Question: I am trying to colour my plot to be the image below with a colour scheme across Transect locations but also between the two different Communities: All species and Without .
I would like a pattern for one of the communities, but I can't figure out a way to do this in ggplot2 (the image below was manipulated after exporting). I have managed to apply an alpha colour to differentiate the two communities, and although this looked good on the graph, you could not see a difference between the two in the legend.
Plot I want to achieve

My data:
'''
Transect.location = c("Forest disturbed", "Forest-oil palm edge", "Forest less disturbed", "Oil palm", "Forest disturbed", "Forest-oil palm edge", "Forest less disturbed", "Oil palm", "Forest disturbed", "Forest-oil palm edge", "Forest less disturbed", "Oil palm", "Forest disturbed", "Forest-oil palm edge", "Forest less disturbed", "Oil palm", "Forest disturbed", "Forest-oil palm edge", "Oil palm", "Forest disturbed", "Forest-oil palm edge", "Forest less disturbed", "Oil palm", "Forest disturbed", "Forest-oil palm edge", "Forest less disturbed", "Oil palm", "Forest disturbed", "Forest-oil palm edge", "Forest disturbed", "Forest disturbed", "Forest-oil palm edge", "Forest-oil palm edge", "Forest-oil palm edge", "Oil palm", "Oil palm", "Forest disturbed", "Oil palm", "Forest-oil palm edge", "Oil palm", "Forest-oil palm edge", "Oil palm", "Oil palm", "Forest-oil palm edge", "Forest disturbed", "Forest-oil palm edge", "Forest-oil palm edge", "Oil palm", "Forest-oil palm edge", "Oil palm", "Oil palm", "Forest disturbed", "Forest-oil palm edge", "Forest-oil palm edge", "Oil palm", "Oil palm", "Forest disturbed", "Oil palm", "Forest-oil palm edge", "Forest disturbed")
woodiness = c(1, 0.605128205, 1, 0.230538922, 1, 0.891891892, 1, 0.169014085, 1, 0.417624521, 1, 0.234513274, 1, 0.317073171, 1, 0.597484277, 0.695238095, 0.236151603, 0.064516129, 1, 0.667655786, 1, 0.285714286, 1, 0.96, 1, 0.974025974, 0.732142857, 0.293929712, 1, 0.346153846, 0.127659574, 0.613793103, <PHONE>, 0.210045662, 0.025, 0.196581197, 0.254385965, 0, 0.<PHONE>, 0.330434783, 0.051660517, 0.056179775, 0.126760563, 1, 0.571428571, 0, 0, 0.126213592, 0.116666667, 0.015384615, 0.53968254, 0.733333333, 0.417085427, 0.092307692, 0.041666667, 0.482758621, 0.018181818, 0.169172932, 0)
Community = c("All species", "All species", "All species", "All species", "All species", "All species", "All species", "All species", "All species", "All species", "All species", "All species", "All species", "All species", "All species", "All species", "All species", "All species", "All species", "All species", "All species", "All species", "All species", "All species", "All species", "All species", "All species", "All species", "All species", "Without Clidemia hirta", "Without Clidemia hirta", "Without Clidemia hirta", "Without Clidemia hirta", "Without Clidemia hirta", "Without Clidemia hirta", "Without Clidemia hirta", "Without Clidemia hirta", "Without Clidemia hirta", "Without Clidemia hirta", "Without Clidemia hirta", "Without Clidemia hirta", "Without Clidemia hirta", "Without Clidemia hirta", "Without Clidemia hirta", "Without Clidemia hirta", "Without Clidemia hirta", "Without Clidemia hirta", "Without Clidemia hirta", "Without Clidemia hirta", "Without Clidemia hirta", "Without Clidemia hirta", "Without Clidemia hirta", "Without Clidemia hirta", "Without Clidemia hirta", "Without Clidemia hirta", "Without Clidemia hirta", "Without Clidemia hirta", "Without Clidemia hirta", "Without Clidemia hirta", "Without Clidemia hirta")
data = data.frame(Transect.location, woodiness, Community)
data$Transect.location<-factor(data$Transect.location, levels=c("Oil palm", "Forest-oil palm edge", "Forest disturbed", "Forest less disturbed"))
'''
My code:
'''
ggplot(data, aes(x = Transect.location, y = woodiness, alpha = factor(Community), fill = factor(Transect.location))) +
geom_boxplot(aes(fill = Transect.location))+
scale_fill_manual(name = "Transect.location", values = c("#FDECCD", "#BAE4B3", "#329A55", "#075507"))+
scale_alpha_manual(name = "Community", values = c(1, 0.5))
'''
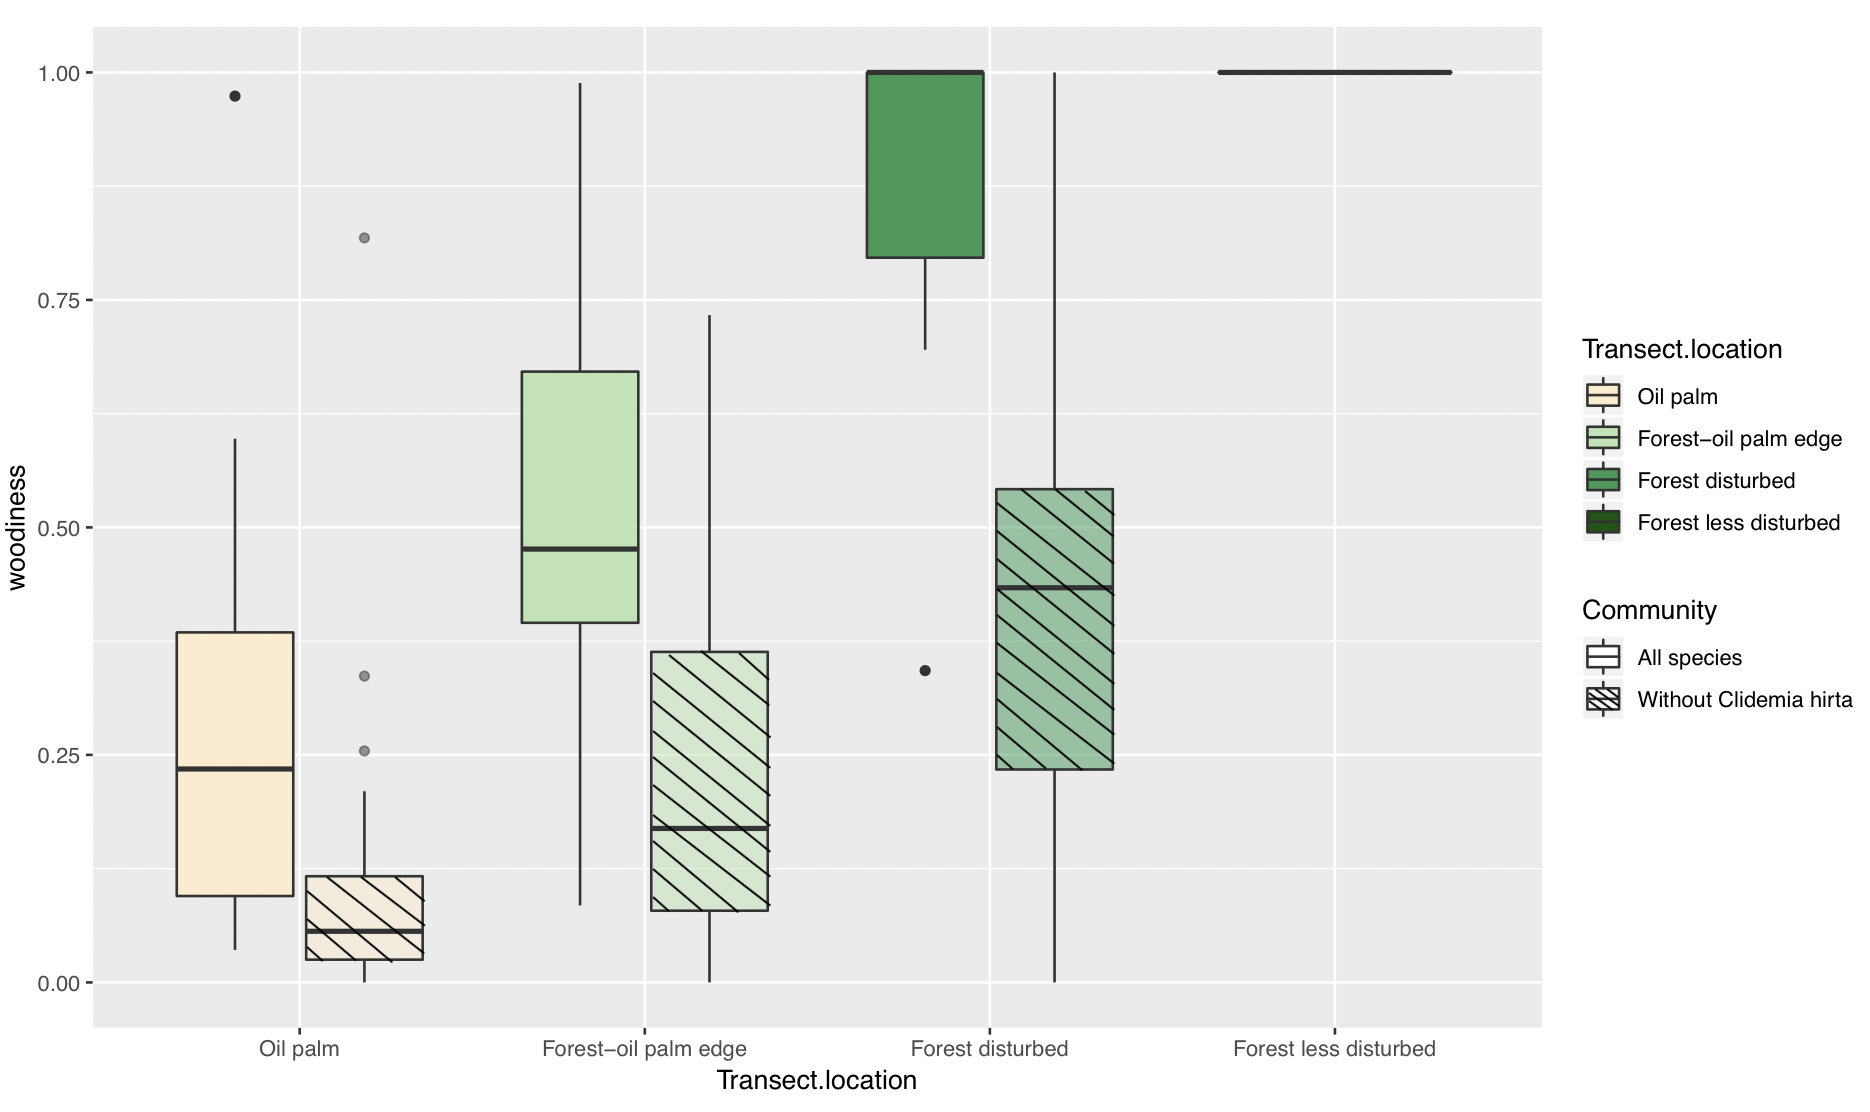
Answer: As far as I'm aware, there's no way to do this within native 'ggplot'.
You can somewhat hack it if you really, really want patterns (examples <URL>.
You can also play with the 'linetype'.
'''
ggplot(data, aes(x = Transect.location, y = woodiness, linetype = factor(Community), fill = factor(Transect.location))) +
geom_boxplot(aes(fill = Transect.location))+
scale_fill_manual(name = "Transect.location", values = c("#FDECCD", "#BAE4B3", "#329A55", "#075507"))+
scale_alpha_manual(name = "Community", values = c(1, 0.5)) +
scale_linetype_manual(name = "Community", values = c("solid", "dotted"))
'''
<URL>
Or 'facet_grid'.
'''
ggplot(data, aes(x = Transect.location, y = woodiness, fill = factor(Transect.location))) +
geom_boxplot(aes(fill = Transect.location))+
scale_fill_manual(name = "Transect.location", values = c("#FDECCD", "#BAE4B3", "#329A55", "#075507"))+
scale_alpha_manual(name = "Community", values = c(1, 0.5)) +
facet_grid(~Community)
'''
<URL>